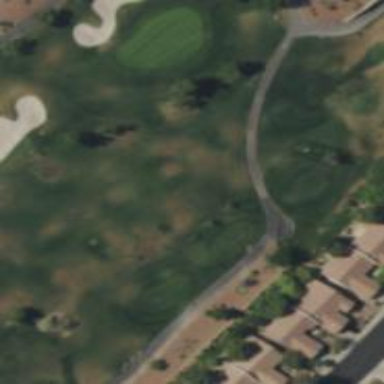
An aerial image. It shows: Path designated for golf carts.